Group 1:
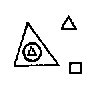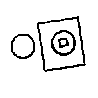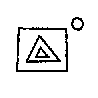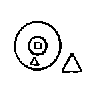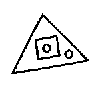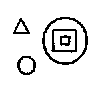
Group 2:
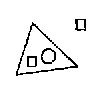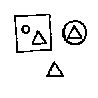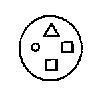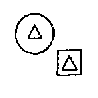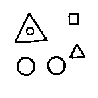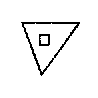
Rule separating the two groups: There are inside figures of the second order vs. there are no inside figures of the second order.
Concepts: 2, inside, nesting, recursion, recursion_number, two
Author: Mikhail M. Bongard
Reference: M. M. Bongard, Pattern Recognition, Spartan Books, 1970, p. 237.